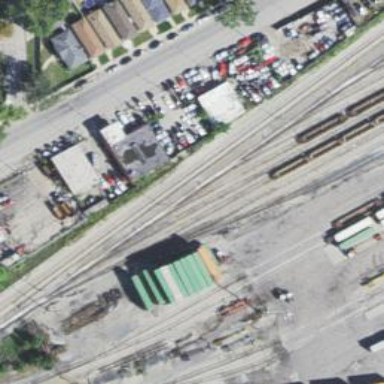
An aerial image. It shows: Railway yard used for servicing trains.